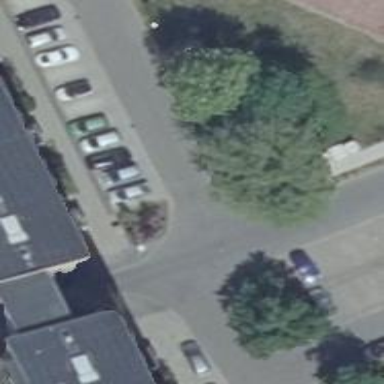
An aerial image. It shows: Residential road with asphalt surface and perpendicular parking lane on the left.